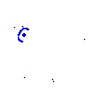
Particle: proton